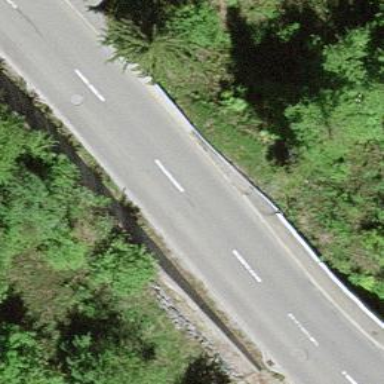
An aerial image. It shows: Raised kerb.